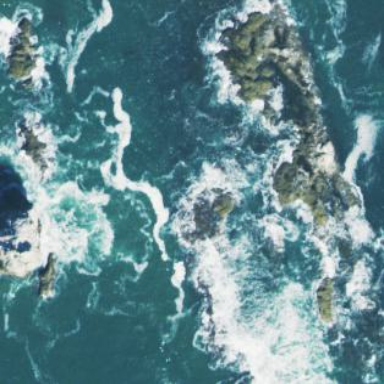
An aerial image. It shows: Islet located along the natural coastline.